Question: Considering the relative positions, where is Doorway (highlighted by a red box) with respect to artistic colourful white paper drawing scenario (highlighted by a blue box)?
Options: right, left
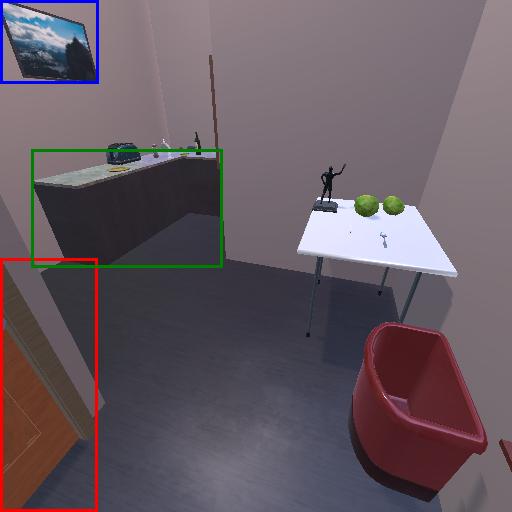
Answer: right